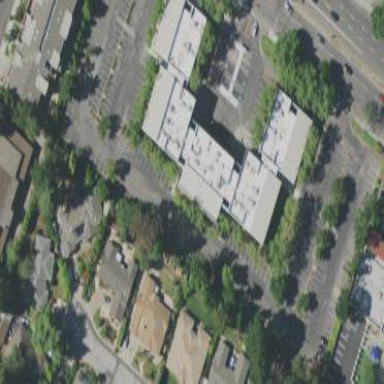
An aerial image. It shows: Office building.